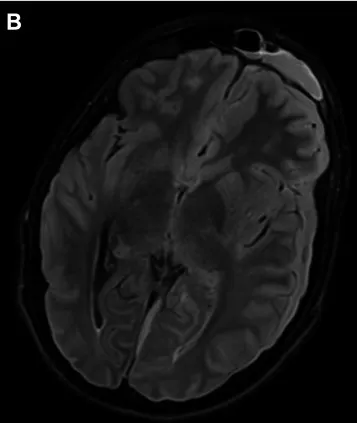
Non-contrast-enhanced cranial MRI at admission. (B) Axial FLAIR with an air-fluid level on the left frontal sinus consistent with acute sinusitis. Notice the left frontal subdural empyema causing a slight anterior midline shift. . FLAIR: fluid-attenuated inversion recovery; MRI: magnetic resonance imaging.
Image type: radiology (mri)